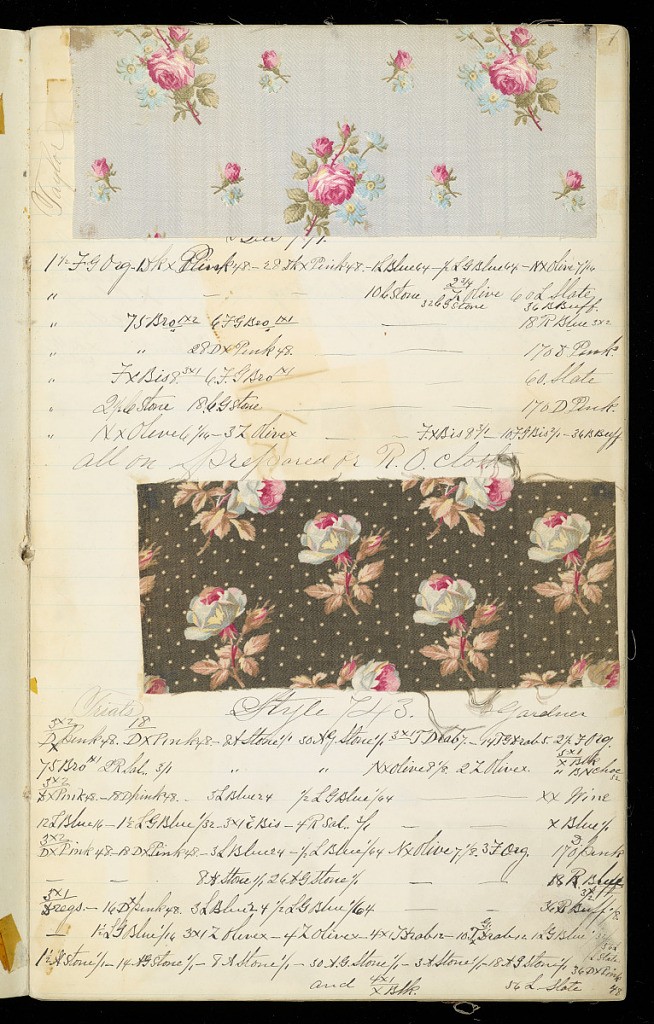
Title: Printer's sample book
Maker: Cocheco Print Works, Dover, NH, USA
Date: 1884
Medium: cotton samples adhered to paper, bound in cardboard Technique: samples printed on plain weave
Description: Textile sample book with formulas for dyestuffs.